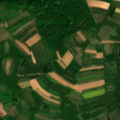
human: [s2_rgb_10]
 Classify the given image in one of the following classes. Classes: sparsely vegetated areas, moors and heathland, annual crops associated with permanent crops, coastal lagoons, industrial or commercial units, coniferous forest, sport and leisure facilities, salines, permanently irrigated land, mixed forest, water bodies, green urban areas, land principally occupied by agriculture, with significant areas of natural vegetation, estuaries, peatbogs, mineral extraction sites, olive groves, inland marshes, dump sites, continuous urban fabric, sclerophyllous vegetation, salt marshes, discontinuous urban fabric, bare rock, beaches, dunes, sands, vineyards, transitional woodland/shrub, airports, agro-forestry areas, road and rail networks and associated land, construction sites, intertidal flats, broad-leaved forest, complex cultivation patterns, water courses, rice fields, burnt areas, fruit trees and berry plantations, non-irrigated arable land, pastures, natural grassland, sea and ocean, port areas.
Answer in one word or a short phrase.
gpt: non-irrigated arable land, complex cultivation patterns, land principally occupied by agriculture, with significant areas of natural vegetation, broad-leaved forest, transitional woodland/shrub